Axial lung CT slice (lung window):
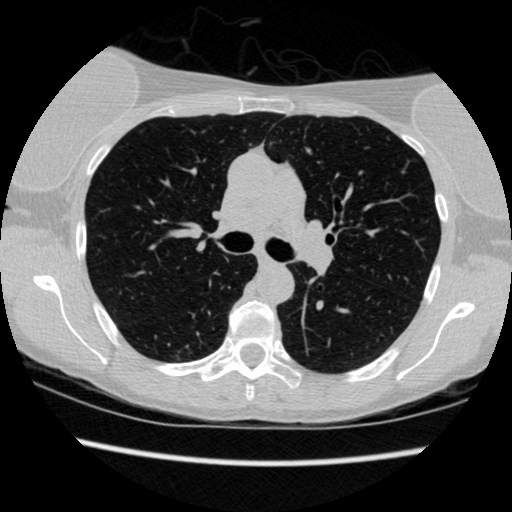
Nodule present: no